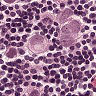
Metastatic tissue present: yes